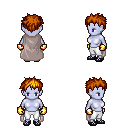
a pixel art fantasy rpg character, female body template, dark elf, purple skin, gray cape, white pants, dark blonde bedhead hairstyle, gold gloves, ghillies, four views (front, back, left, right), 2x2 character sprite sheet, small pixel art, hard edges, no anti-aliasing